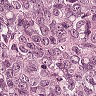
Metastatic tissue present: yes